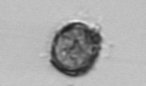
Label: Thalassiosira